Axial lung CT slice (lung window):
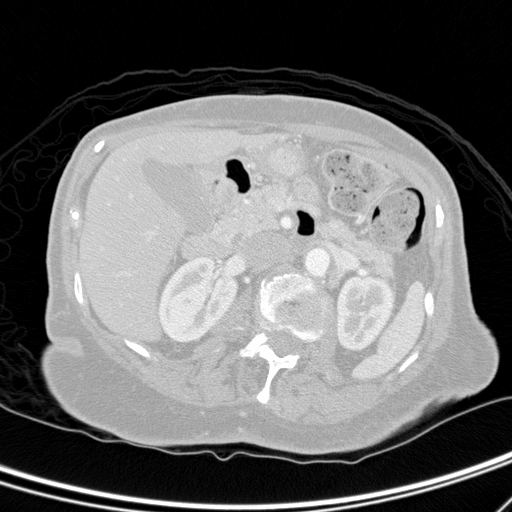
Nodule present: no